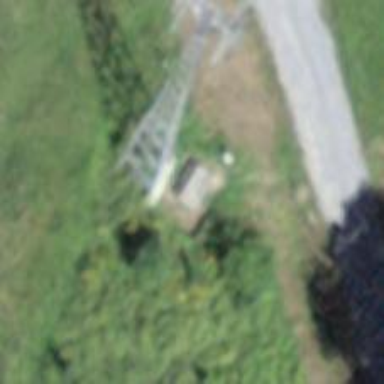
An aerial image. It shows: Pylon used for aerialway.